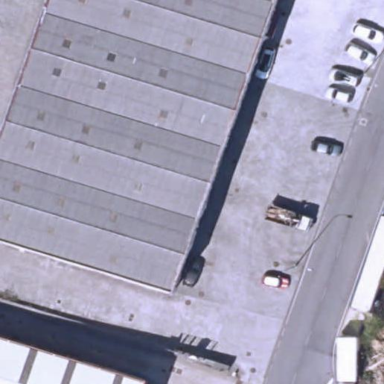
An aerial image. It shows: Industrial building.